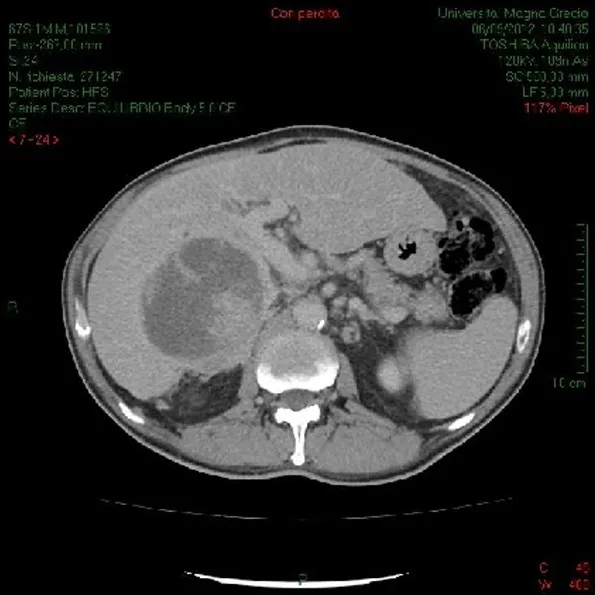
Abdominal contrast enhanced CT scan NOTE: CT scan showed mixed hypo-isodense lesion with regular borders and enlarged lymphonodes of approximately 1.5 cm at the hepatic hilum.
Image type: radiology (ct)